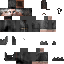
A male human skin with dark skin, wearing brown hood dressed in a blue hoodie and black pants, featuring a closed mouth.